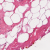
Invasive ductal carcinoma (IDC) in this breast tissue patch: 0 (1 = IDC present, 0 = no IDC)